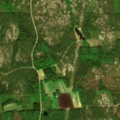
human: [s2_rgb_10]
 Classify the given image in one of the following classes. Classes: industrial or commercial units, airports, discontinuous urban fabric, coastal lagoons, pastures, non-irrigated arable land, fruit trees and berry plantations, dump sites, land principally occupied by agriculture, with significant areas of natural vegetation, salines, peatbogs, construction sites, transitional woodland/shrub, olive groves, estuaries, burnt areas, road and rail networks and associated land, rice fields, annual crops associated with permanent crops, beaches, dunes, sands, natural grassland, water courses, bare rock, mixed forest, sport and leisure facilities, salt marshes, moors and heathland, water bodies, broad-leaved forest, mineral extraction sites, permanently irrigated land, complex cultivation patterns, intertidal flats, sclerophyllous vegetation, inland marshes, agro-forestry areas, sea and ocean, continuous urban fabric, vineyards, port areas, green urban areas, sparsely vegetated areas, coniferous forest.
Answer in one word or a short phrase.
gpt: coniferous forest, mixed forest